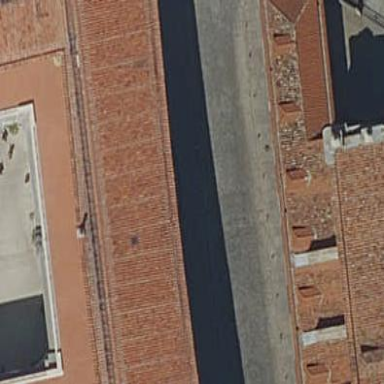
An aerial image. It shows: Building with roof tiles. The roof has skillion shape.